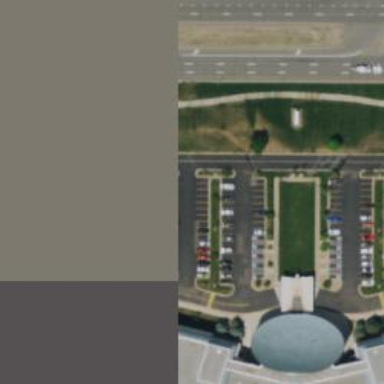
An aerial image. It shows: Parking space.